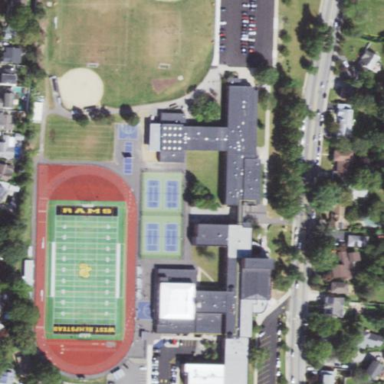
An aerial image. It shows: School.